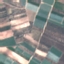
Land use / land cover: PermanentCrop